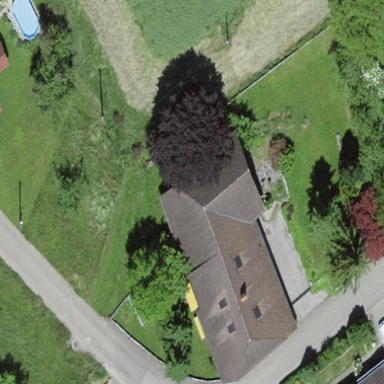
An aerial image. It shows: Farm building.